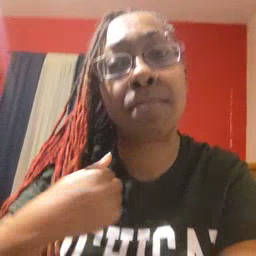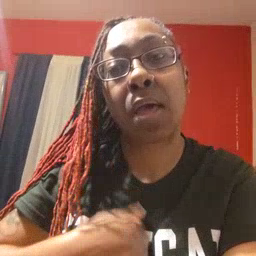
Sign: bath